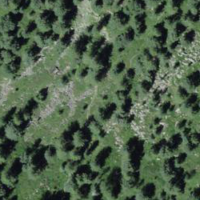
EUNIS habitat code: 43
Species observed at this site:
Arnica montana